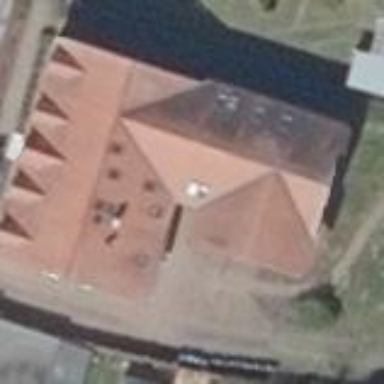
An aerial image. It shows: Part of building.